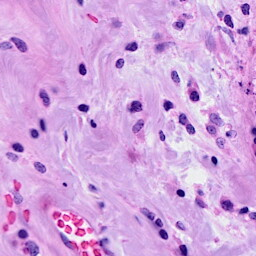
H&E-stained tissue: Breast